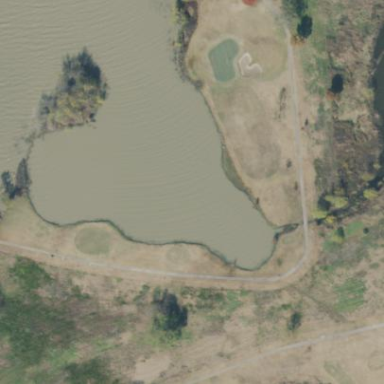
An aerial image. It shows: Picturesque scene of golf course with lateral water hazard.